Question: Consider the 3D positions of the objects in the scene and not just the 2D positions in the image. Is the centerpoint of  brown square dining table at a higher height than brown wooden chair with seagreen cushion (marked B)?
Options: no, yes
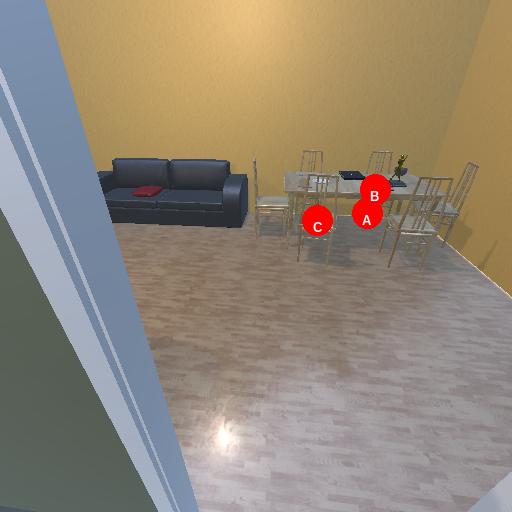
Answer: no